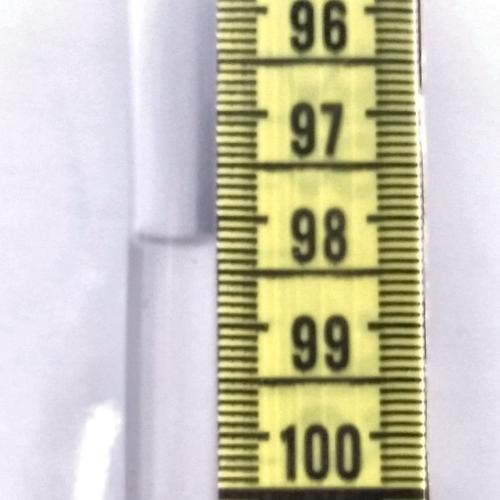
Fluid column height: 98.2 cm